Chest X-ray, AP view. Patient: 10 years old, sex F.
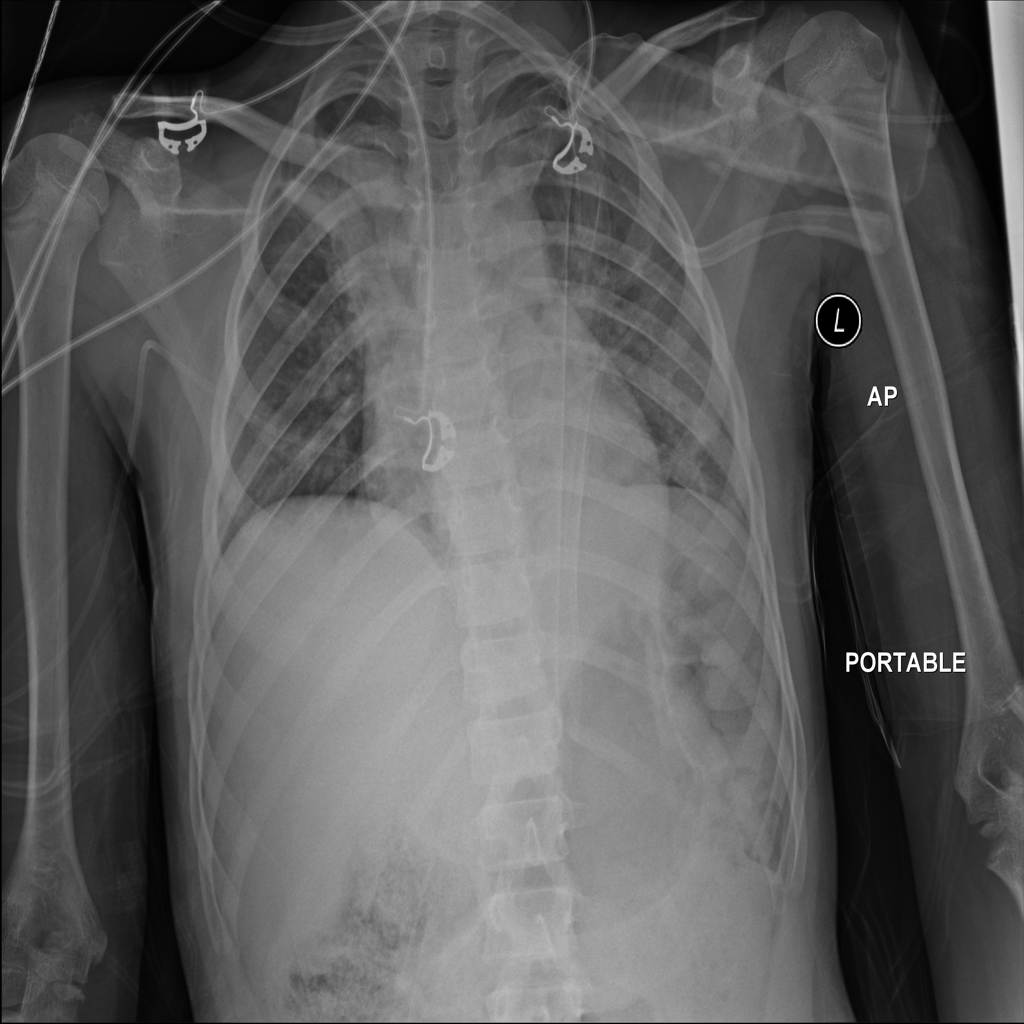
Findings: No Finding